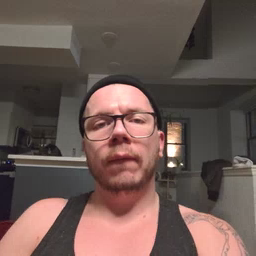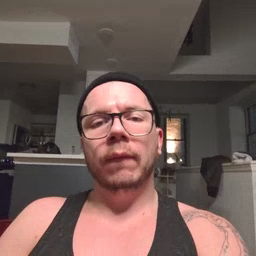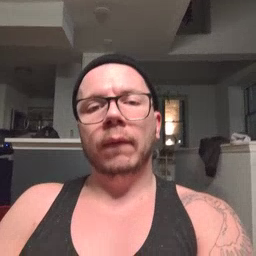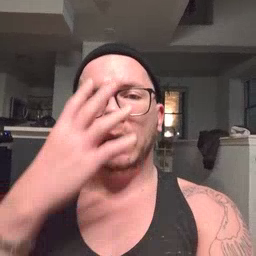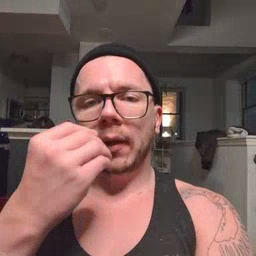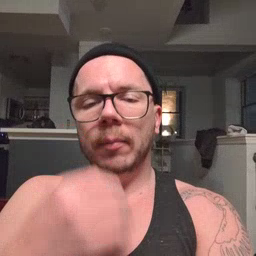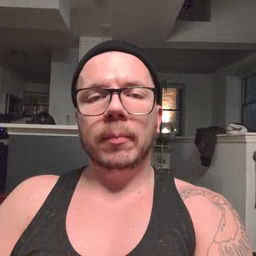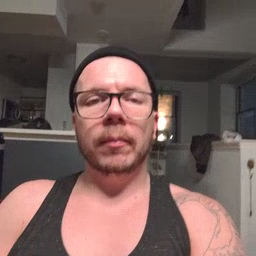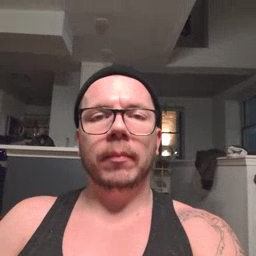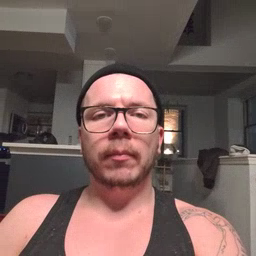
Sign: sleep